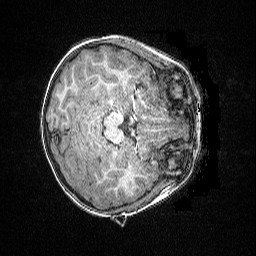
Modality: T1w
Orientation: axial
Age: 63
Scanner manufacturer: siemens
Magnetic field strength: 3 T
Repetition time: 2.5 s
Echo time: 0.00347 s